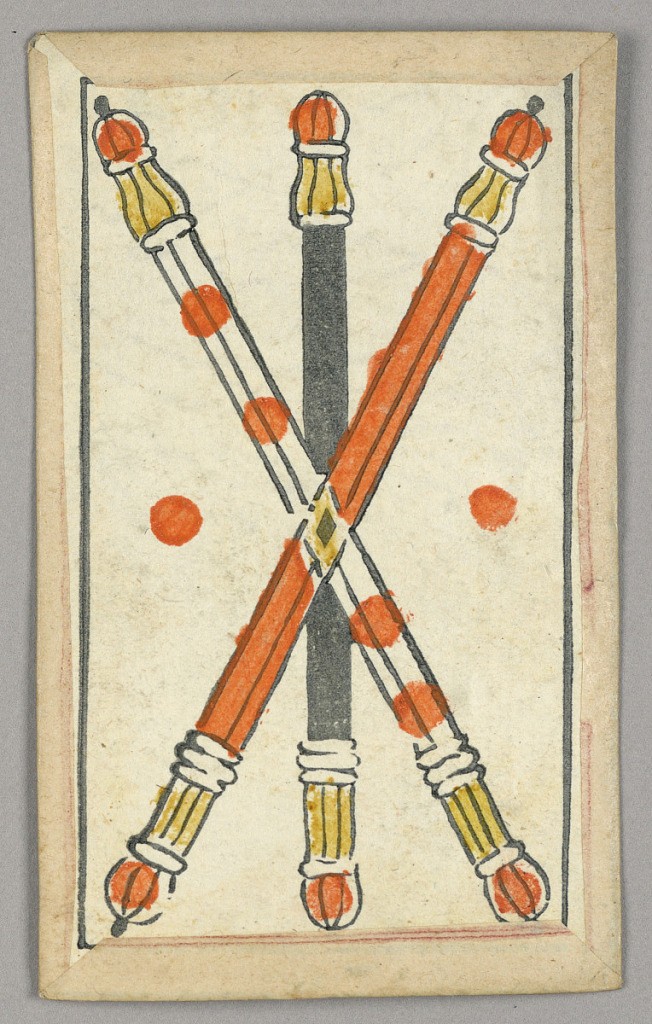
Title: Minchiate (Tarot) Playing Card
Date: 17th century
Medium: Stencil-colored woodblock print
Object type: Playing card
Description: Part of a set of Italian Minchiate playing cards.